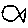
Label: fish